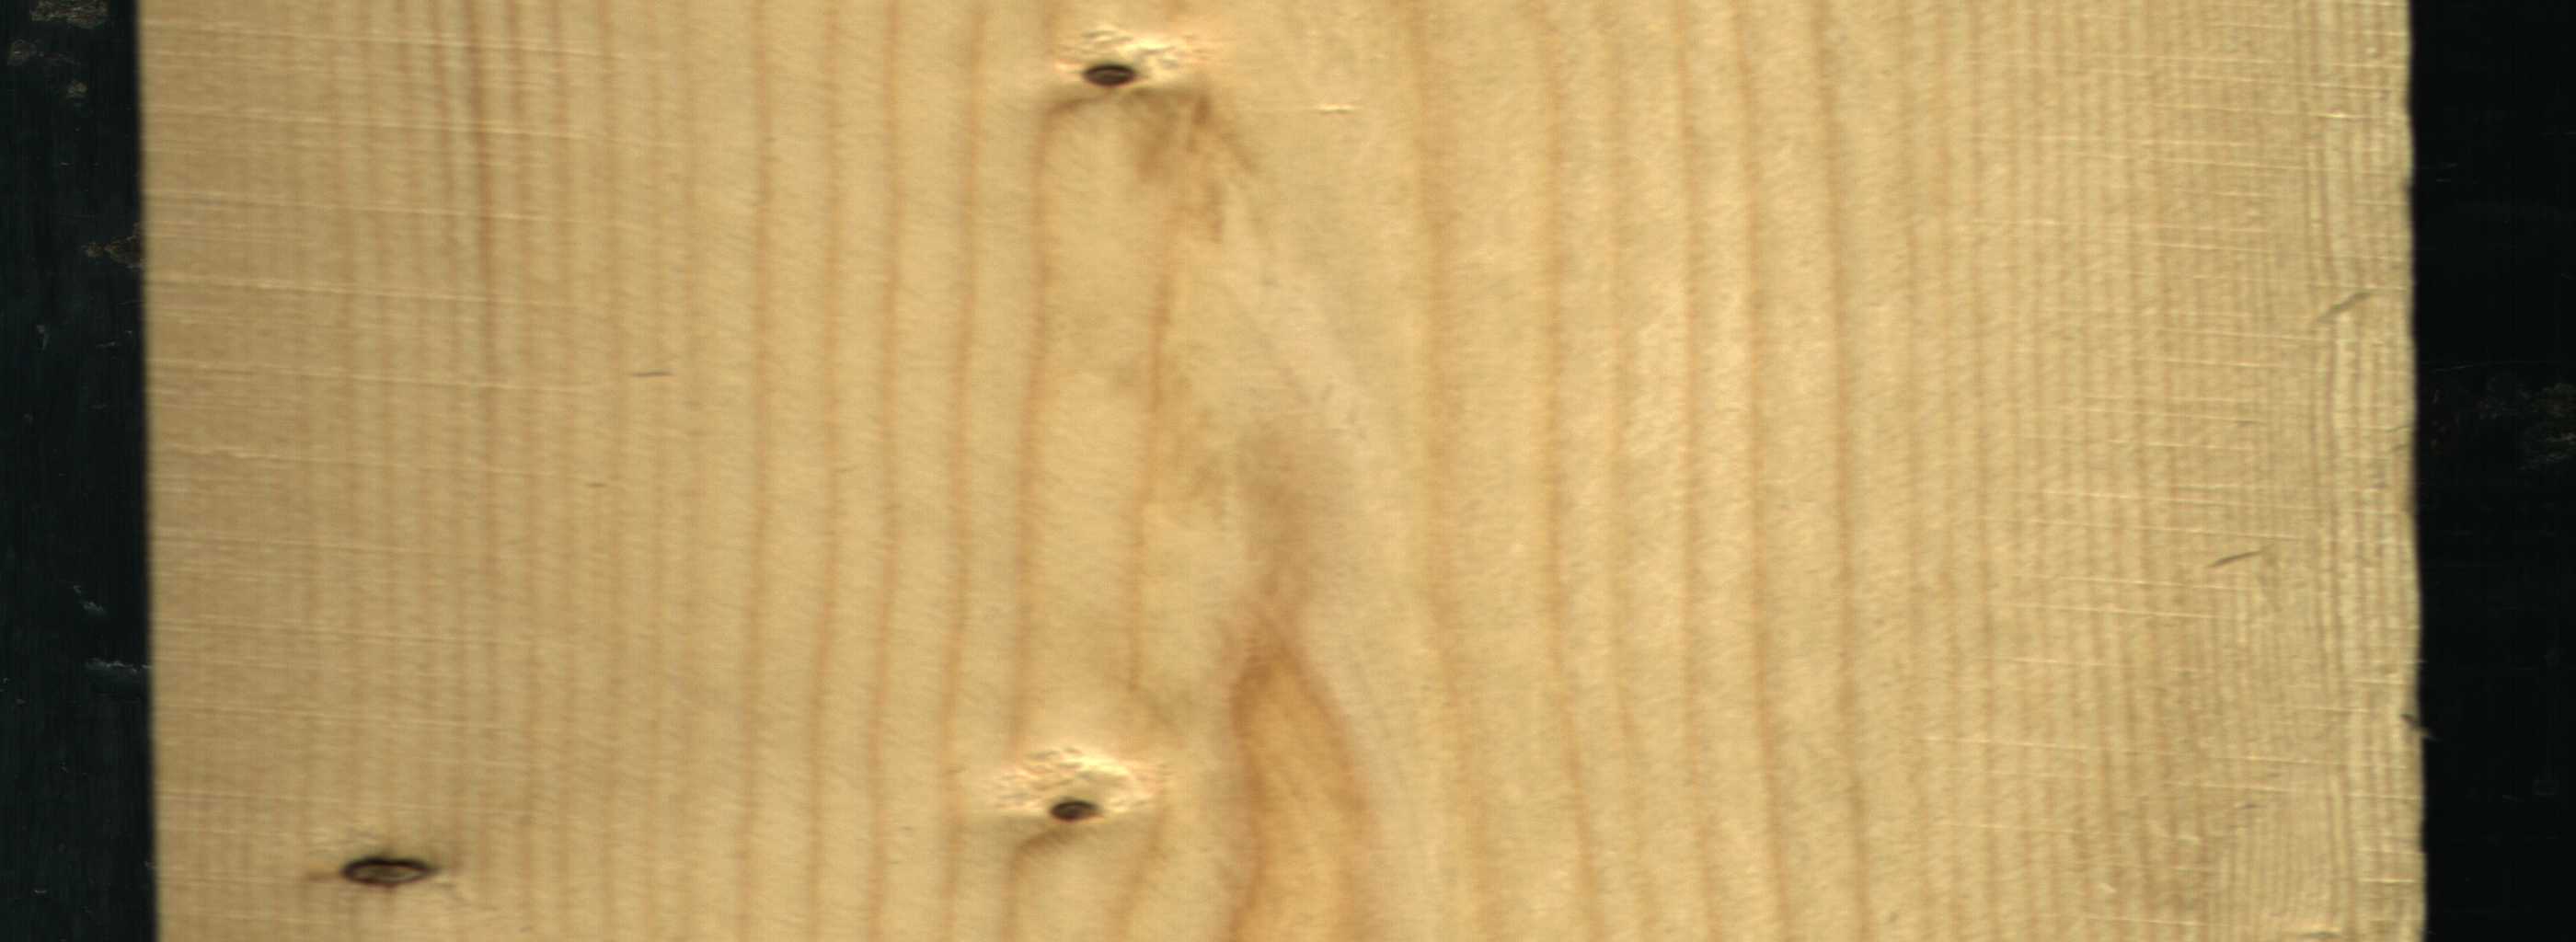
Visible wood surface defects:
Dead_Knot
Dead_Knot
Dead_Knot